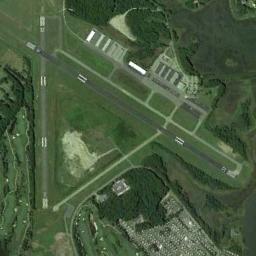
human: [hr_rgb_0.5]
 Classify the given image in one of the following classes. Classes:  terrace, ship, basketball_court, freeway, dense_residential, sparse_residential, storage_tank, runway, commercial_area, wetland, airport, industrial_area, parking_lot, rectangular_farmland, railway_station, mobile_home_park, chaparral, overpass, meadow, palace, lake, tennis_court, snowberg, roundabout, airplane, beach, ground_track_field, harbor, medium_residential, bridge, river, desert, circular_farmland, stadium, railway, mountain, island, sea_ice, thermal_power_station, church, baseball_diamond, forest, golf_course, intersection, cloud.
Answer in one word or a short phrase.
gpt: airport